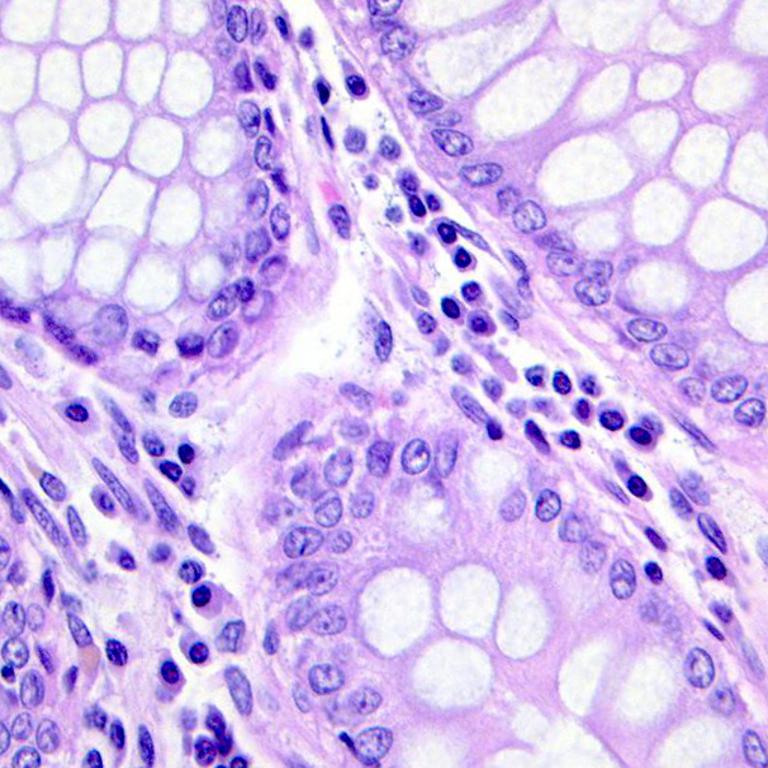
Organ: colon
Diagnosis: benign